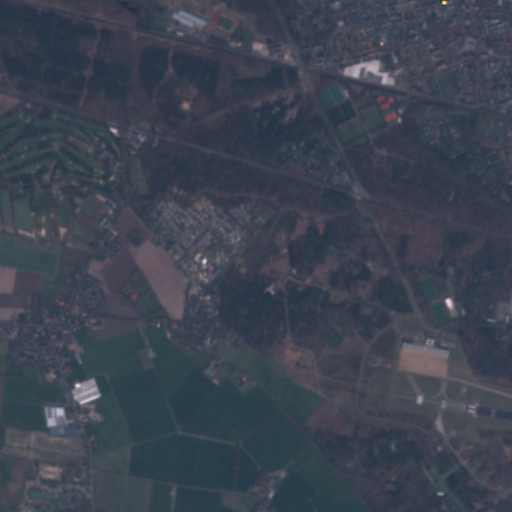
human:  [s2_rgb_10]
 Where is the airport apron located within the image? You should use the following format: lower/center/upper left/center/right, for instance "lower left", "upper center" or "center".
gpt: The airport apron is located in the lower right of the image.
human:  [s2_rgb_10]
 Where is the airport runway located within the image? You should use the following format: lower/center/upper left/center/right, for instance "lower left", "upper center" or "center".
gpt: The airport runway is located in the lower right of the image.
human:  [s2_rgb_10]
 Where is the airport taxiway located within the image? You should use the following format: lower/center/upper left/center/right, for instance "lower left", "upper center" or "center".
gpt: The airport taxiway is located in the lower right of the image.
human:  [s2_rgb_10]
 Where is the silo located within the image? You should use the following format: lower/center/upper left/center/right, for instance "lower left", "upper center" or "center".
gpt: The silo is located in the lower center of the image.
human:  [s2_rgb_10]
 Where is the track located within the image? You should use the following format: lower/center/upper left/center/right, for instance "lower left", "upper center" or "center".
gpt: The track is located in the upper center of the image.
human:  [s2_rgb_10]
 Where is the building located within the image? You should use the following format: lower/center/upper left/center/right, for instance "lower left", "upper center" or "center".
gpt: There is no building in the image.